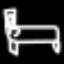
Label: bed